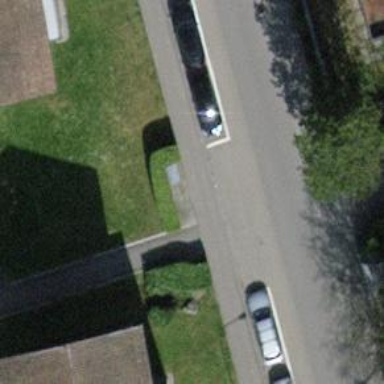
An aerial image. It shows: Sidewalk along the footway.